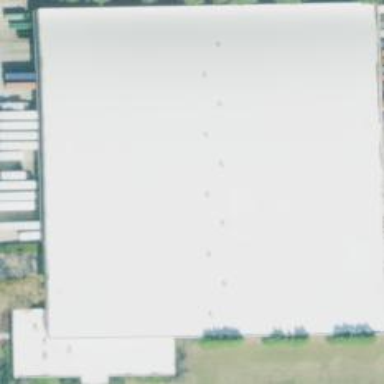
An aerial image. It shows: Warehouse building.